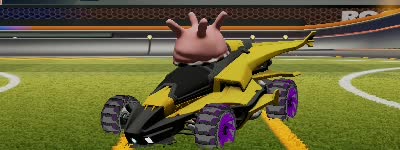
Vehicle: aftershock